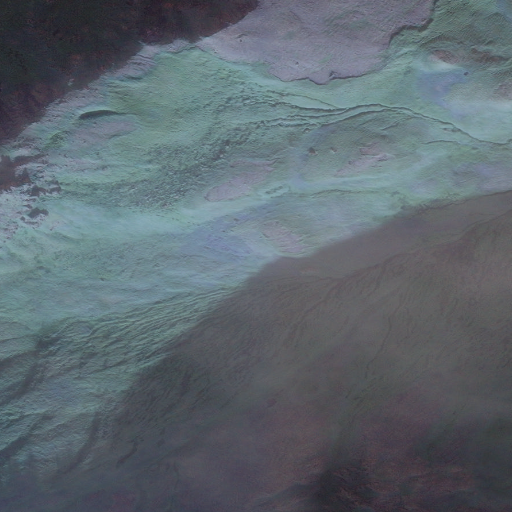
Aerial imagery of mountain in Alaska named Ford Hill containing only unknown